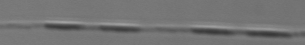
Label: Pseudo-nitzschia